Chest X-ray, AP view. Patient: 49 years old, sex F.
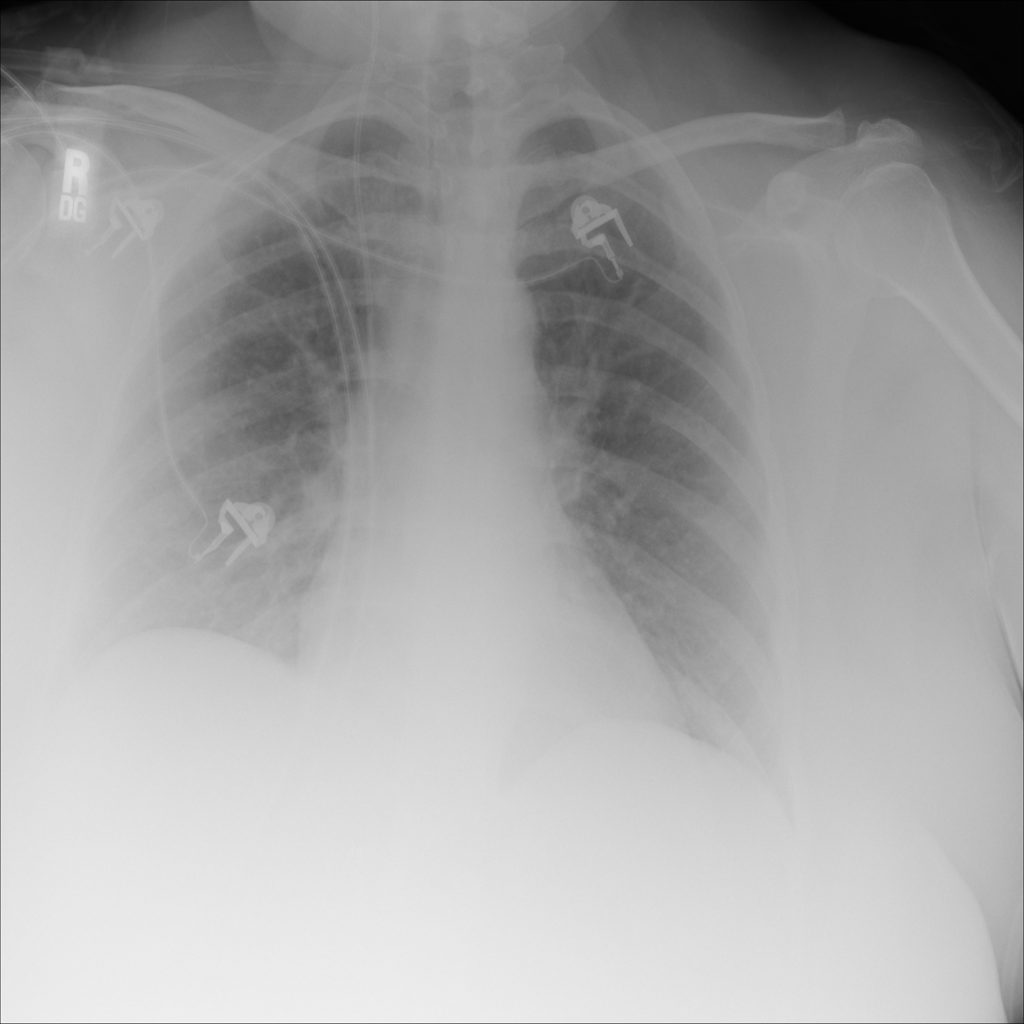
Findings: Effusion